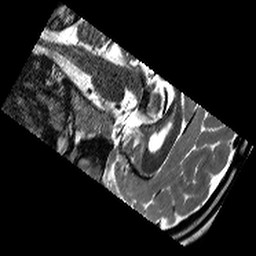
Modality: T2w
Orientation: sagittal